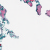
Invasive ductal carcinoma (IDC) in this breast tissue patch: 0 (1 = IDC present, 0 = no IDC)